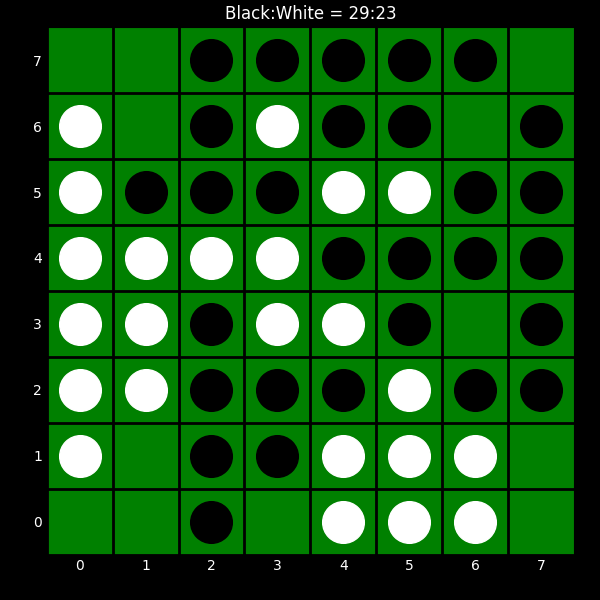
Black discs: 29
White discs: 23